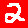
Digit: 2